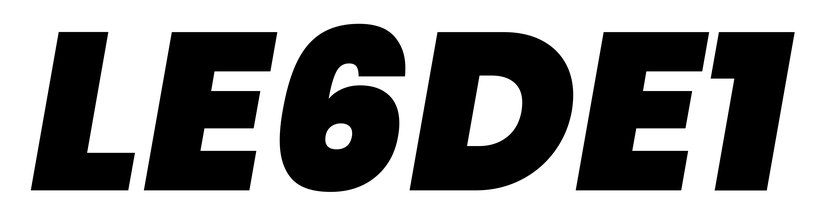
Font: Poppins-BlackItalic